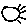
Label: sun